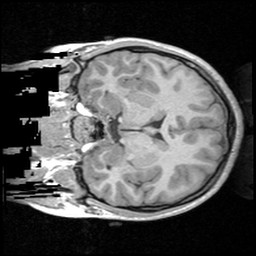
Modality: T1w
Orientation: coronal